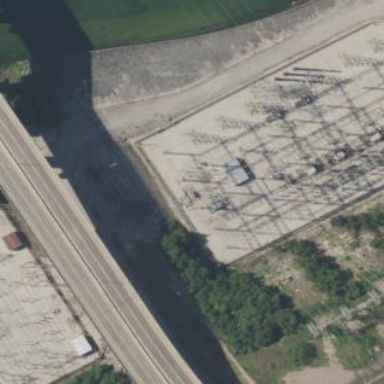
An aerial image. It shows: Industrial area with power plant.